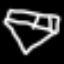
Label: diamond